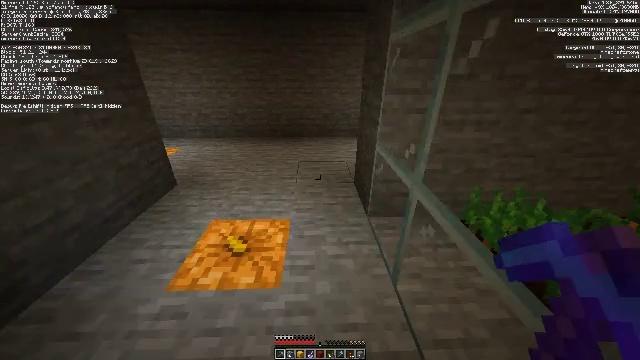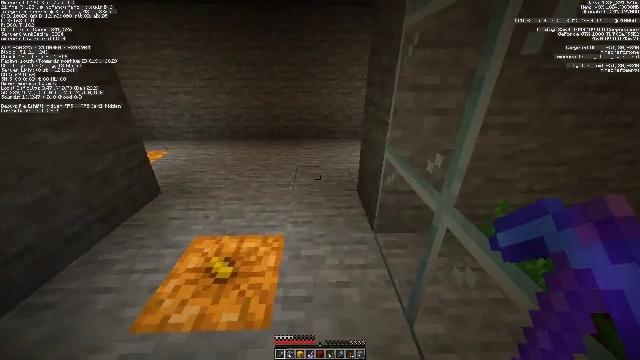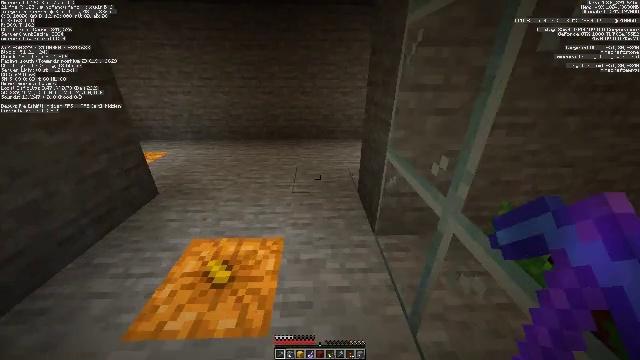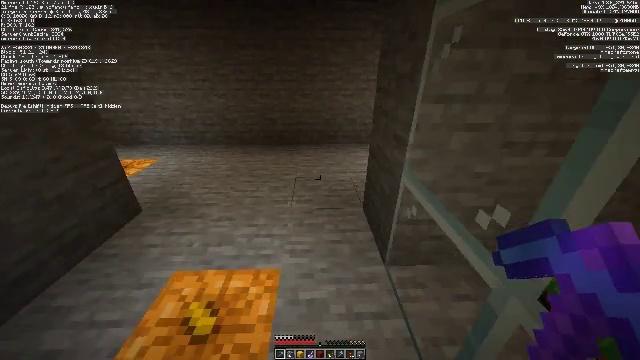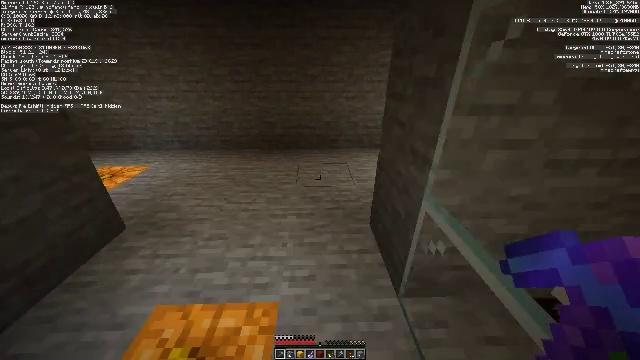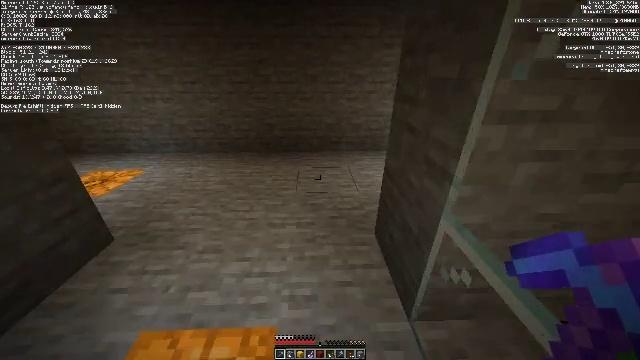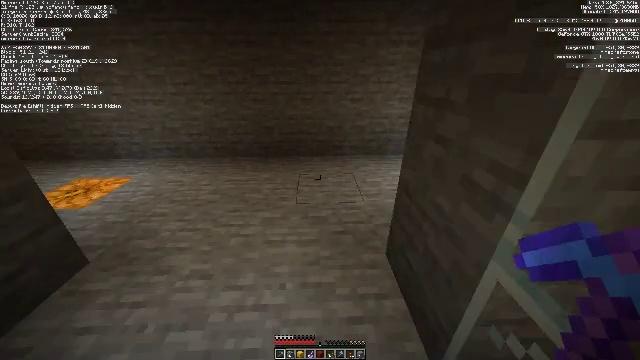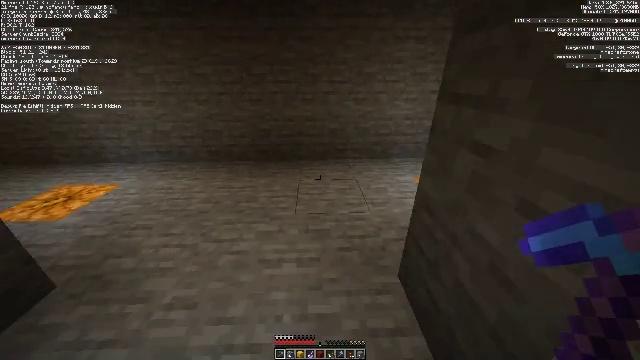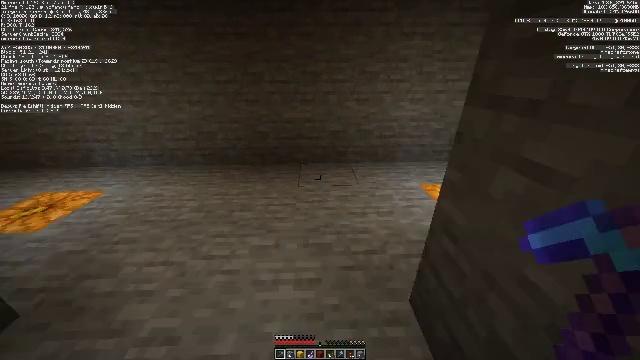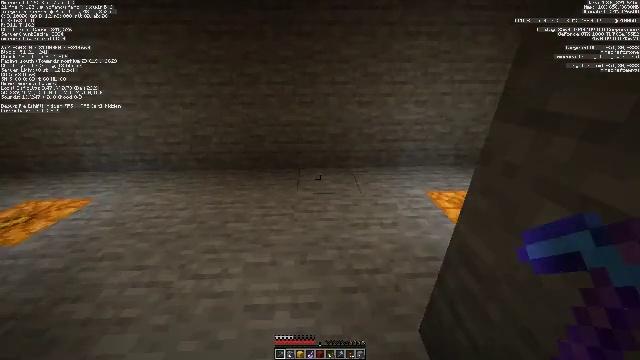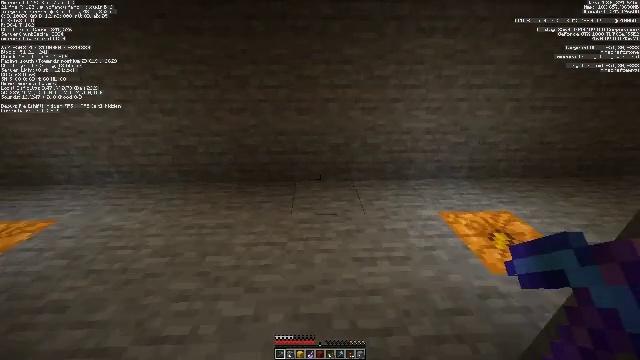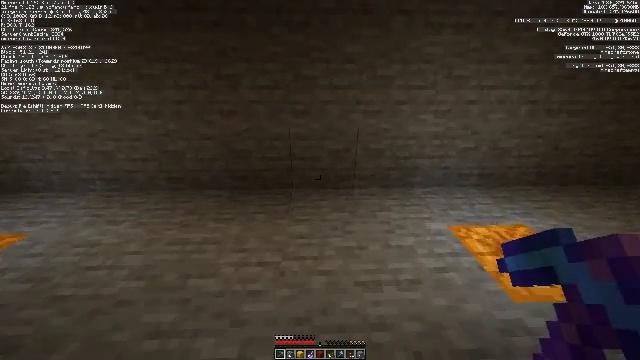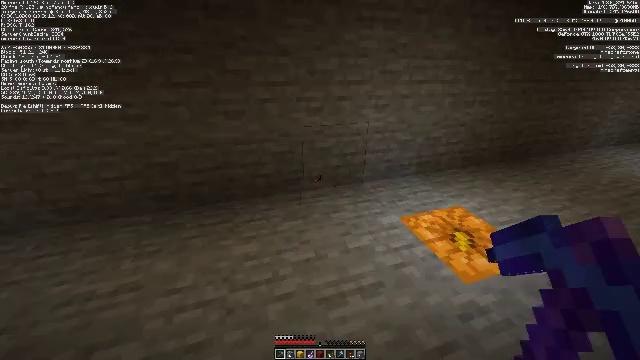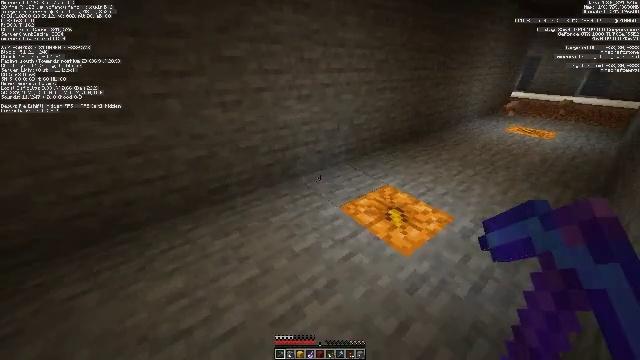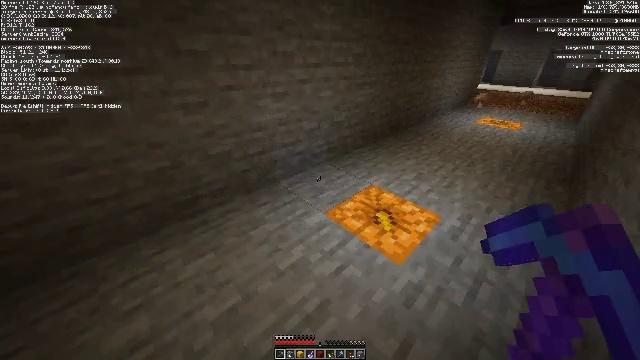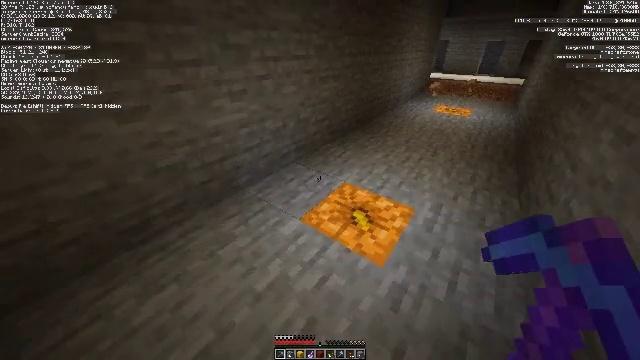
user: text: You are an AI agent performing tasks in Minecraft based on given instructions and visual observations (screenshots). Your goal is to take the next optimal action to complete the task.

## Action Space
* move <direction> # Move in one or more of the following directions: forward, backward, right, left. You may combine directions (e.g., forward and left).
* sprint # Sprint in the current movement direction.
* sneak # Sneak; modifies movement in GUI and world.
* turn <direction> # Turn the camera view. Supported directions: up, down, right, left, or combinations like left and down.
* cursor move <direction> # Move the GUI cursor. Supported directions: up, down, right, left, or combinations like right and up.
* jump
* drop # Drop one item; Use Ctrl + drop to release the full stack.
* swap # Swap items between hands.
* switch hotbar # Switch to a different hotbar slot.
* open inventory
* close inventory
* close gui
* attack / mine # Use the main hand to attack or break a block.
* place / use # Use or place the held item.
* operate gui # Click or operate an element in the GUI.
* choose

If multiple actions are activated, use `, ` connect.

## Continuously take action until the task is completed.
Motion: motion action
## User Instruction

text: Gather the enchanting table for reuse.
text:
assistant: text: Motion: move forward
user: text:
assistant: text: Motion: move forward
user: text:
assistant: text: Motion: move forward
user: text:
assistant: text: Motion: move forward
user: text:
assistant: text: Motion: move forward
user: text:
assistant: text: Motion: move forward
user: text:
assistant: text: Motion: move forward
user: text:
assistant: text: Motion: move forward
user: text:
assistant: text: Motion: move forward
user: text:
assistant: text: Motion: move forward
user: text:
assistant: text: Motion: move forward
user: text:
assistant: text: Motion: move forward, turn right
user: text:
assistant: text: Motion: move forward, turn right and down
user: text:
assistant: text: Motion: move forward, turn right and down
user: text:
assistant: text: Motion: move forward, turn right and down
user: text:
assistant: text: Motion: move forward, turn right
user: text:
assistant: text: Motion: move forward, turn right
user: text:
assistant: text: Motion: move forward
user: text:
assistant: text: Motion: move forward
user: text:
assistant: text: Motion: move forward, turn right
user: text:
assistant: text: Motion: move forward, turn right
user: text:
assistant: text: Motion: move forward, turn right and up
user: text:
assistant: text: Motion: move forward, turn right and up
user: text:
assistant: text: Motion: move forward, turn right and up
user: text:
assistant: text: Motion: move forward, turn left and up
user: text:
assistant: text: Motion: move forward, turn left
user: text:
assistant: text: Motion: move forward, turn left
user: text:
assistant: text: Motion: move forward, turn left
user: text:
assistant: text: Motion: move forward
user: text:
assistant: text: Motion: move forward